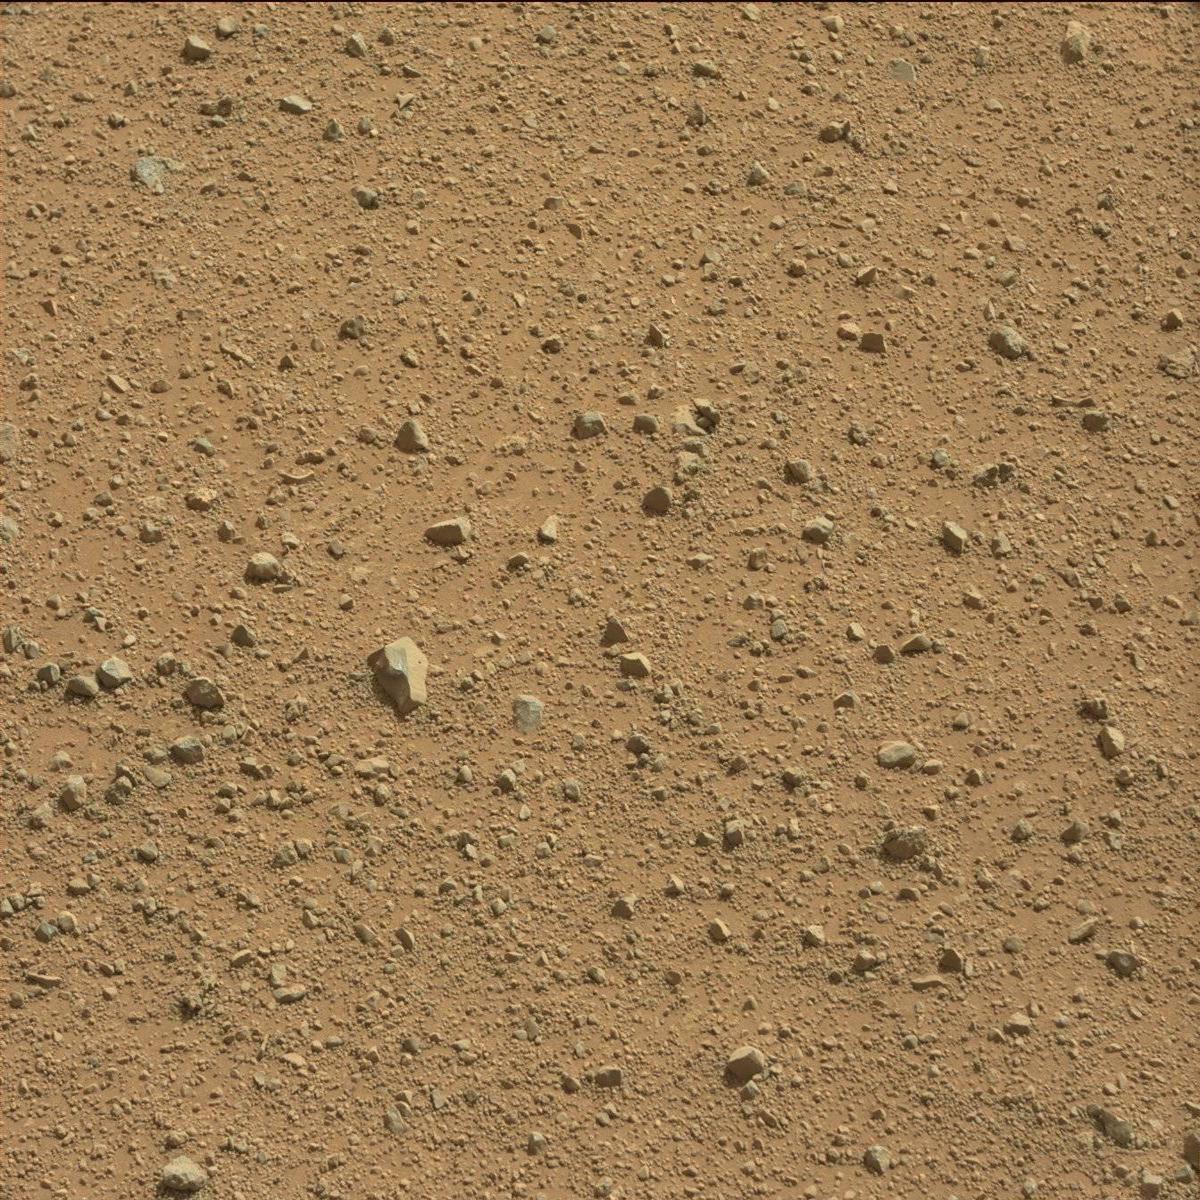
Terrain classes present: Bedrock, Rock, Sand / Soil